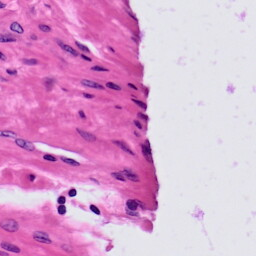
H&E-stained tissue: Prostate